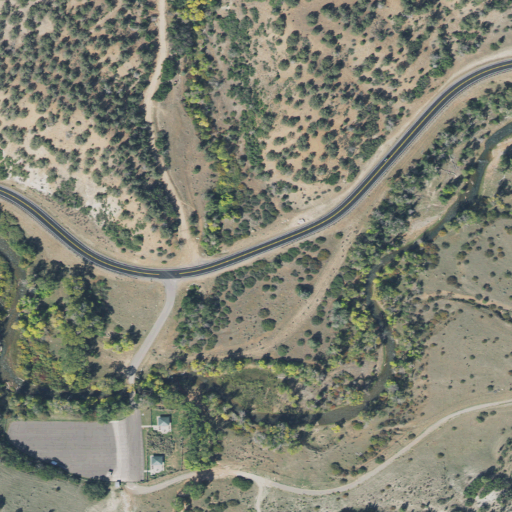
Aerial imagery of valley in Utah named Red Hollow containing shrub, open development, evergreen forest, deciduous forest, woody wetlands, pasture, low intensity development, and medium intensity development